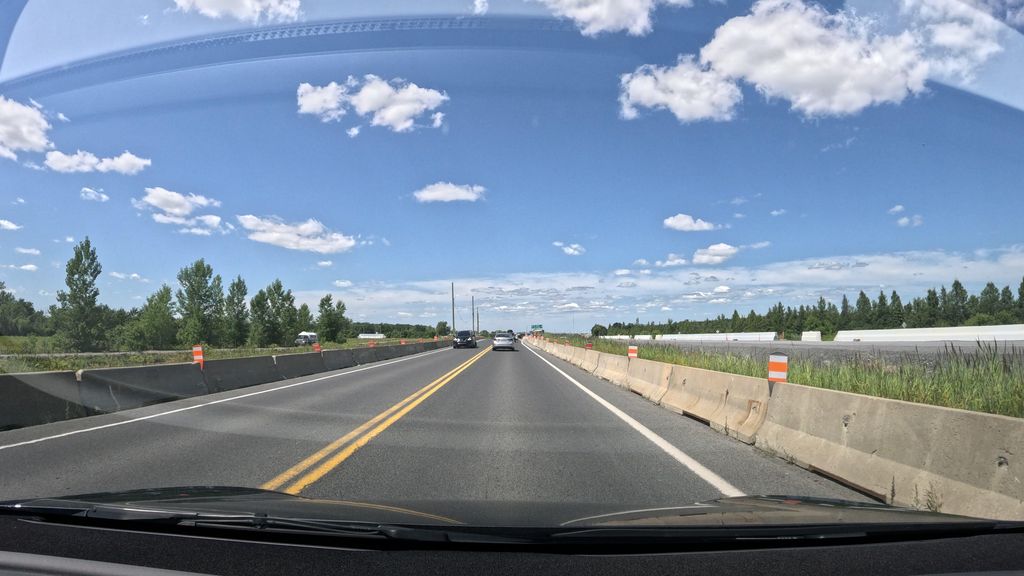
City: montreal